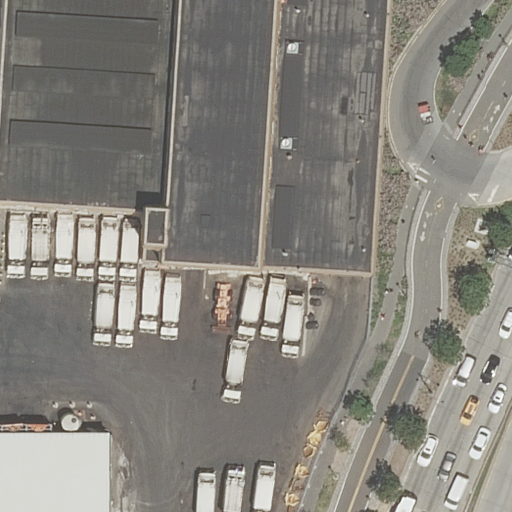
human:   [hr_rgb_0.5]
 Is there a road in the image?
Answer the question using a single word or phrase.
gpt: yes

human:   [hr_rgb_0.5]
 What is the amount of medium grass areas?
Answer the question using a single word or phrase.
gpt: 1

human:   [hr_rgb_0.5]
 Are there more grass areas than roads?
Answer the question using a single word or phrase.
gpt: no

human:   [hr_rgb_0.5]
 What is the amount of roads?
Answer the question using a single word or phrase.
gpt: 5

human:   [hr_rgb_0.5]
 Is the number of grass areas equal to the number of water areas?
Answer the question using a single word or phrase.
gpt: no

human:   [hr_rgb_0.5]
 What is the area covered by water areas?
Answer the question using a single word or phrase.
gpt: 0m2

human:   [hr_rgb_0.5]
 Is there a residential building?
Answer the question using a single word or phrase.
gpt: no

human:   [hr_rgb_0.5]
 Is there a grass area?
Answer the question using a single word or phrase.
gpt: yes

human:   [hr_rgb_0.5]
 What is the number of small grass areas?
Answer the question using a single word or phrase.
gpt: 4

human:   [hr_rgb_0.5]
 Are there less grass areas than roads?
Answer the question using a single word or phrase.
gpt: no

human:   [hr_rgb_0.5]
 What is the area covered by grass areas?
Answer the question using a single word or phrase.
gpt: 394m2

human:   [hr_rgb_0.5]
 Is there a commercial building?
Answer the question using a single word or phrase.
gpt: no

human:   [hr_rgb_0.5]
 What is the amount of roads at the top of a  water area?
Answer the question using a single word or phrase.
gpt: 0

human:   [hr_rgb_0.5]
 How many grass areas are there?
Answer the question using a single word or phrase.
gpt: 5

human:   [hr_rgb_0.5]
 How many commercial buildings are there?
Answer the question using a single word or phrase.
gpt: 0

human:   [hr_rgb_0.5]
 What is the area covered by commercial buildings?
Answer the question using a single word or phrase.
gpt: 0m2

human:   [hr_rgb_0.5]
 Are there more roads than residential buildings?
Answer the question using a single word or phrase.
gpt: yes

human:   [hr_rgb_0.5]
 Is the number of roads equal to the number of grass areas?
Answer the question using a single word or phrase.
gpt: yes

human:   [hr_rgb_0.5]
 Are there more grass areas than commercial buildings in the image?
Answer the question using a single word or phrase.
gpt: yes

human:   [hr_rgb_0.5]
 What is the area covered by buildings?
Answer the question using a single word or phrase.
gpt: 0m2

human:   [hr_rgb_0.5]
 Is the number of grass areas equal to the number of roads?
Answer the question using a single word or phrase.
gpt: yes

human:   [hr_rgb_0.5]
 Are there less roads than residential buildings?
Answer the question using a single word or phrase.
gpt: no

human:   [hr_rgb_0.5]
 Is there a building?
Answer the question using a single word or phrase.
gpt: no

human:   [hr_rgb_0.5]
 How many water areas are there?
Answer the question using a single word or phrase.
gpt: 0

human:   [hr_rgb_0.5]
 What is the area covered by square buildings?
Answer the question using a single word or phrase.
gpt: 0m2

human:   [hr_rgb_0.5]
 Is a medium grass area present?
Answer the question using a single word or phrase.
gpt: yes

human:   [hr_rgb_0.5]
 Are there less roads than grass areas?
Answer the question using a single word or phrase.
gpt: no

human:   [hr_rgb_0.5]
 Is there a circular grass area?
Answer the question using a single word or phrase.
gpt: no

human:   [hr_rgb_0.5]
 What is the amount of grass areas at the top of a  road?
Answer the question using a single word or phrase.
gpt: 3

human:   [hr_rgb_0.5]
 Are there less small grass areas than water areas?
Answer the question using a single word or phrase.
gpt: no

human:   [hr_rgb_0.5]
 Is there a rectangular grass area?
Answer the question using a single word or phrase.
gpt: yes

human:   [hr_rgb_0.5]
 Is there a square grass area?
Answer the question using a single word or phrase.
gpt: no

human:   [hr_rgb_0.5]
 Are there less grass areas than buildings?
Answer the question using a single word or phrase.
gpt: no

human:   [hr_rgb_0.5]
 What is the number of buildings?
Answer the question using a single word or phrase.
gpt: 0

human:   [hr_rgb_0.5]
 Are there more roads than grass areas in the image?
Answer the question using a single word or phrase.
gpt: no

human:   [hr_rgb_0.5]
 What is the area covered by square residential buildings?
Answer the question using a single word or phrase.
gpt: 0m2

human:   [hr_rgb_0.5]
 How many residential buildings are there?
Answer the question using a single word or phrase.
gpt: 0

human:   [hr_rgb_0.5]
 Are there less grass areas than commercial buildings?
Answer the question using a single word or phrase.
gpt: no

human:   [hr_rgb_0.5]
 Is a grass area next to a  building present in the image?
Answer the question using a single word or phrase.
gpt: no

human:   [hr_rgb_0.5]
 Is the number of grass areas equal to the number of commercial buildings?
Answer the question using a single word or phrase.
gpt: no

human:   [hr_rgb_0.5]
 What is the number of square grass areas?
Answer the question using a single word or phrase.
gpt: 0

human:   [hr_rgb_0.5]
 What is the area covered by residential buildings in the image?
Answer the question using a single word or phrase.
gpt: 0m2

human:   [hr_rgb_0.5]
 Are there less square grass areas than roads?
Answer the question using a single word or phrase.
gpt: yes

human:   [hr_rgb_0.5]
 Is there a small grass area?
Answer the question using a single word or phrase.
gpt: yes

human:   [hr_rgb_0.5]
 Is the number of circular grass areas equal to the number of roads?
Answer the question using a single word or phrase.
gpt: no

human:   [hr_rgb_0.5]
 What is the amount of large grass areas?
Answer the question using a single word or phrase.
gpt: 0

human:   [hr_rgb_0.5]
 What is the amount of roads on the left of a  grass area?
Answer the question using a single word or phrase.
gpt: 5

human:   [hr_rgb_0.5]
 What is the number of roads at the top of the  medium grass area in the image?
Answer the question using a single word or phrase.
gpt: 0

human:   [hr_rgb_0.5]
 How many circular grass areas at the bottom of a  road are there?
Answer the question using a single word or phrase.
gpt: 0

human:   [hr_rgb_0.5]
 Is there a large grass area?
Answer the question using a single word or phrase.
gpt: no

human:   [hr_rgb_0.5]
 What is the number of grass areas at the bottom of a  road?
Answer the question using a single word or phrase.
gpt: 2

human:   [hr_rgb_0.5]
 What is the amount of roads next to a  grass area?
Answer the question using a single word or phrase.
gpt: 5

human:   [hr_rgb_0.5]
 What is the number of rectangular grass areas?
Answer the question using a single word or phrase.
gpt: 4

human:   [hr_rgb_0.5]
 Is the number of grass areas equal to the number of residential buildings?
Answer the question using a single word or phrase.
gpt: no

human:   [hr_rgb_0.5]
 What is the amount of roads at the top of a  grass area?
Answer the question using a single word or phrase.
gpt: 5

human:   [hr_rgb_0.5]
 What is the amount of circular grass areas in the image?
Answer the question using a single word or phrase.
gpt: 0

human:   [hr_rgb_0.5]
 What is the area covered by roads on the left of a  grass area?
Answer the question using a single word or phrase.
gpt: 0m2

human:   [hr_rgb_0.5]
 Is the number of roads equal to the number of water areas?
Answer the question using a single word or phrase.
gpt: no

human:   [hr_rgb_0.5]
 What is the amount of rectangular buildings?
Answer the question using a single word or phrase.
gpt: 0

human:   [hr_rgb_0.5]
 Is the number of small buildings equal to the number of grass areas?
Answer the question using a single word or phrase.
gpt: no

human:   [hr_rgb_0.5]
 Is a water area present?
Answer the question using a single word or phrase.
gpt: no

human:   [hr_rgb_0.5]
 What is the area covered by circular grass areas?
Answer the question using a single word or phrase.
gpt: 0m2

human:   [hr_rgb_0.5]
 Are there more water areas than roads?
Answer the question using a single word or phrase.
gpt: no

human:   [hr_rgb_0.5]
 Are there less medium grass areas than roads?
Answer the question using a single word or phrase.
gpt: yes